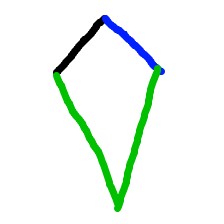
Shape: kite